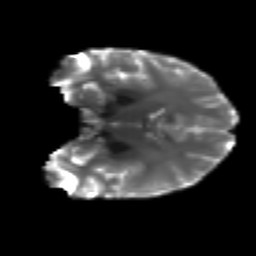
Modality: T2w
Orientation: coronal
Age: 29
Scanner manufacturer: siemens
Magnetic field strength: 3 T
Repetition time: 4.52 s
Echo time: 0.084 s